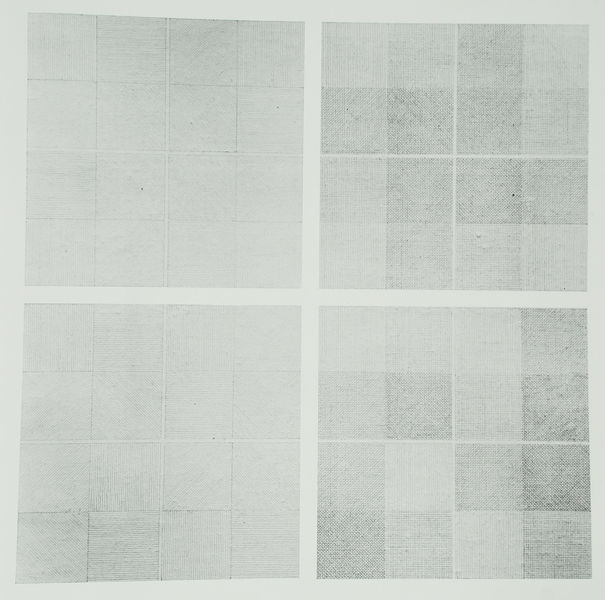
Titel: Wall Drawing
Künstler: Sol Lewitt
Standort: New York
Institution: John Weber Gallery
Schlagwörter: dunkel, weiß, grau, hell, kariert, karo, rahmen, felder, papier, abstrakt, abstufungen, grafik, siebdruck, vier, kreuz, linie, druck, aquatinta, bleistift, quadrate, kreuze, sol, graustufen, grautöne, schief, lewitt, quadrat, raster, parallele, changieren, system, sechzehn, sol lewitt, sol elwitt